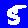
Digit: 5